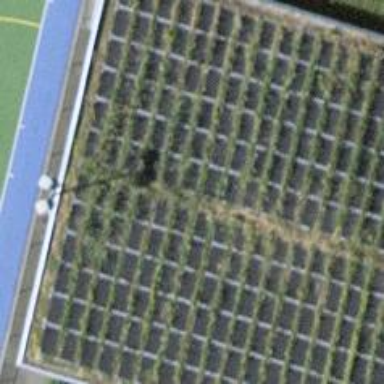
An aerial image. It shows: Solar power generator using photovoltaic method with solar photovoltaic panel types.